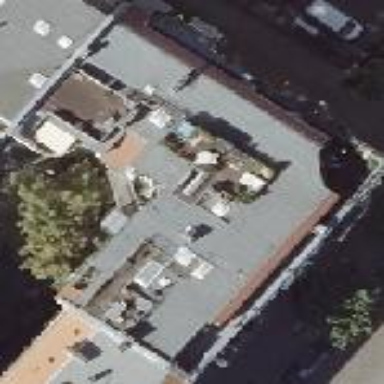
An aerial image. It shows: Residential building with distinctive double saltbox roof shape.